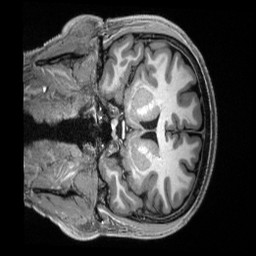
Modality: T1w
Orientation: coronal
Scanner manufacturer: siemens
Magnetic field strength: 3 T
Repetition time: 2.5 s
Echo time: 0.00231 s